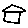
Label: house